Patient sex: M
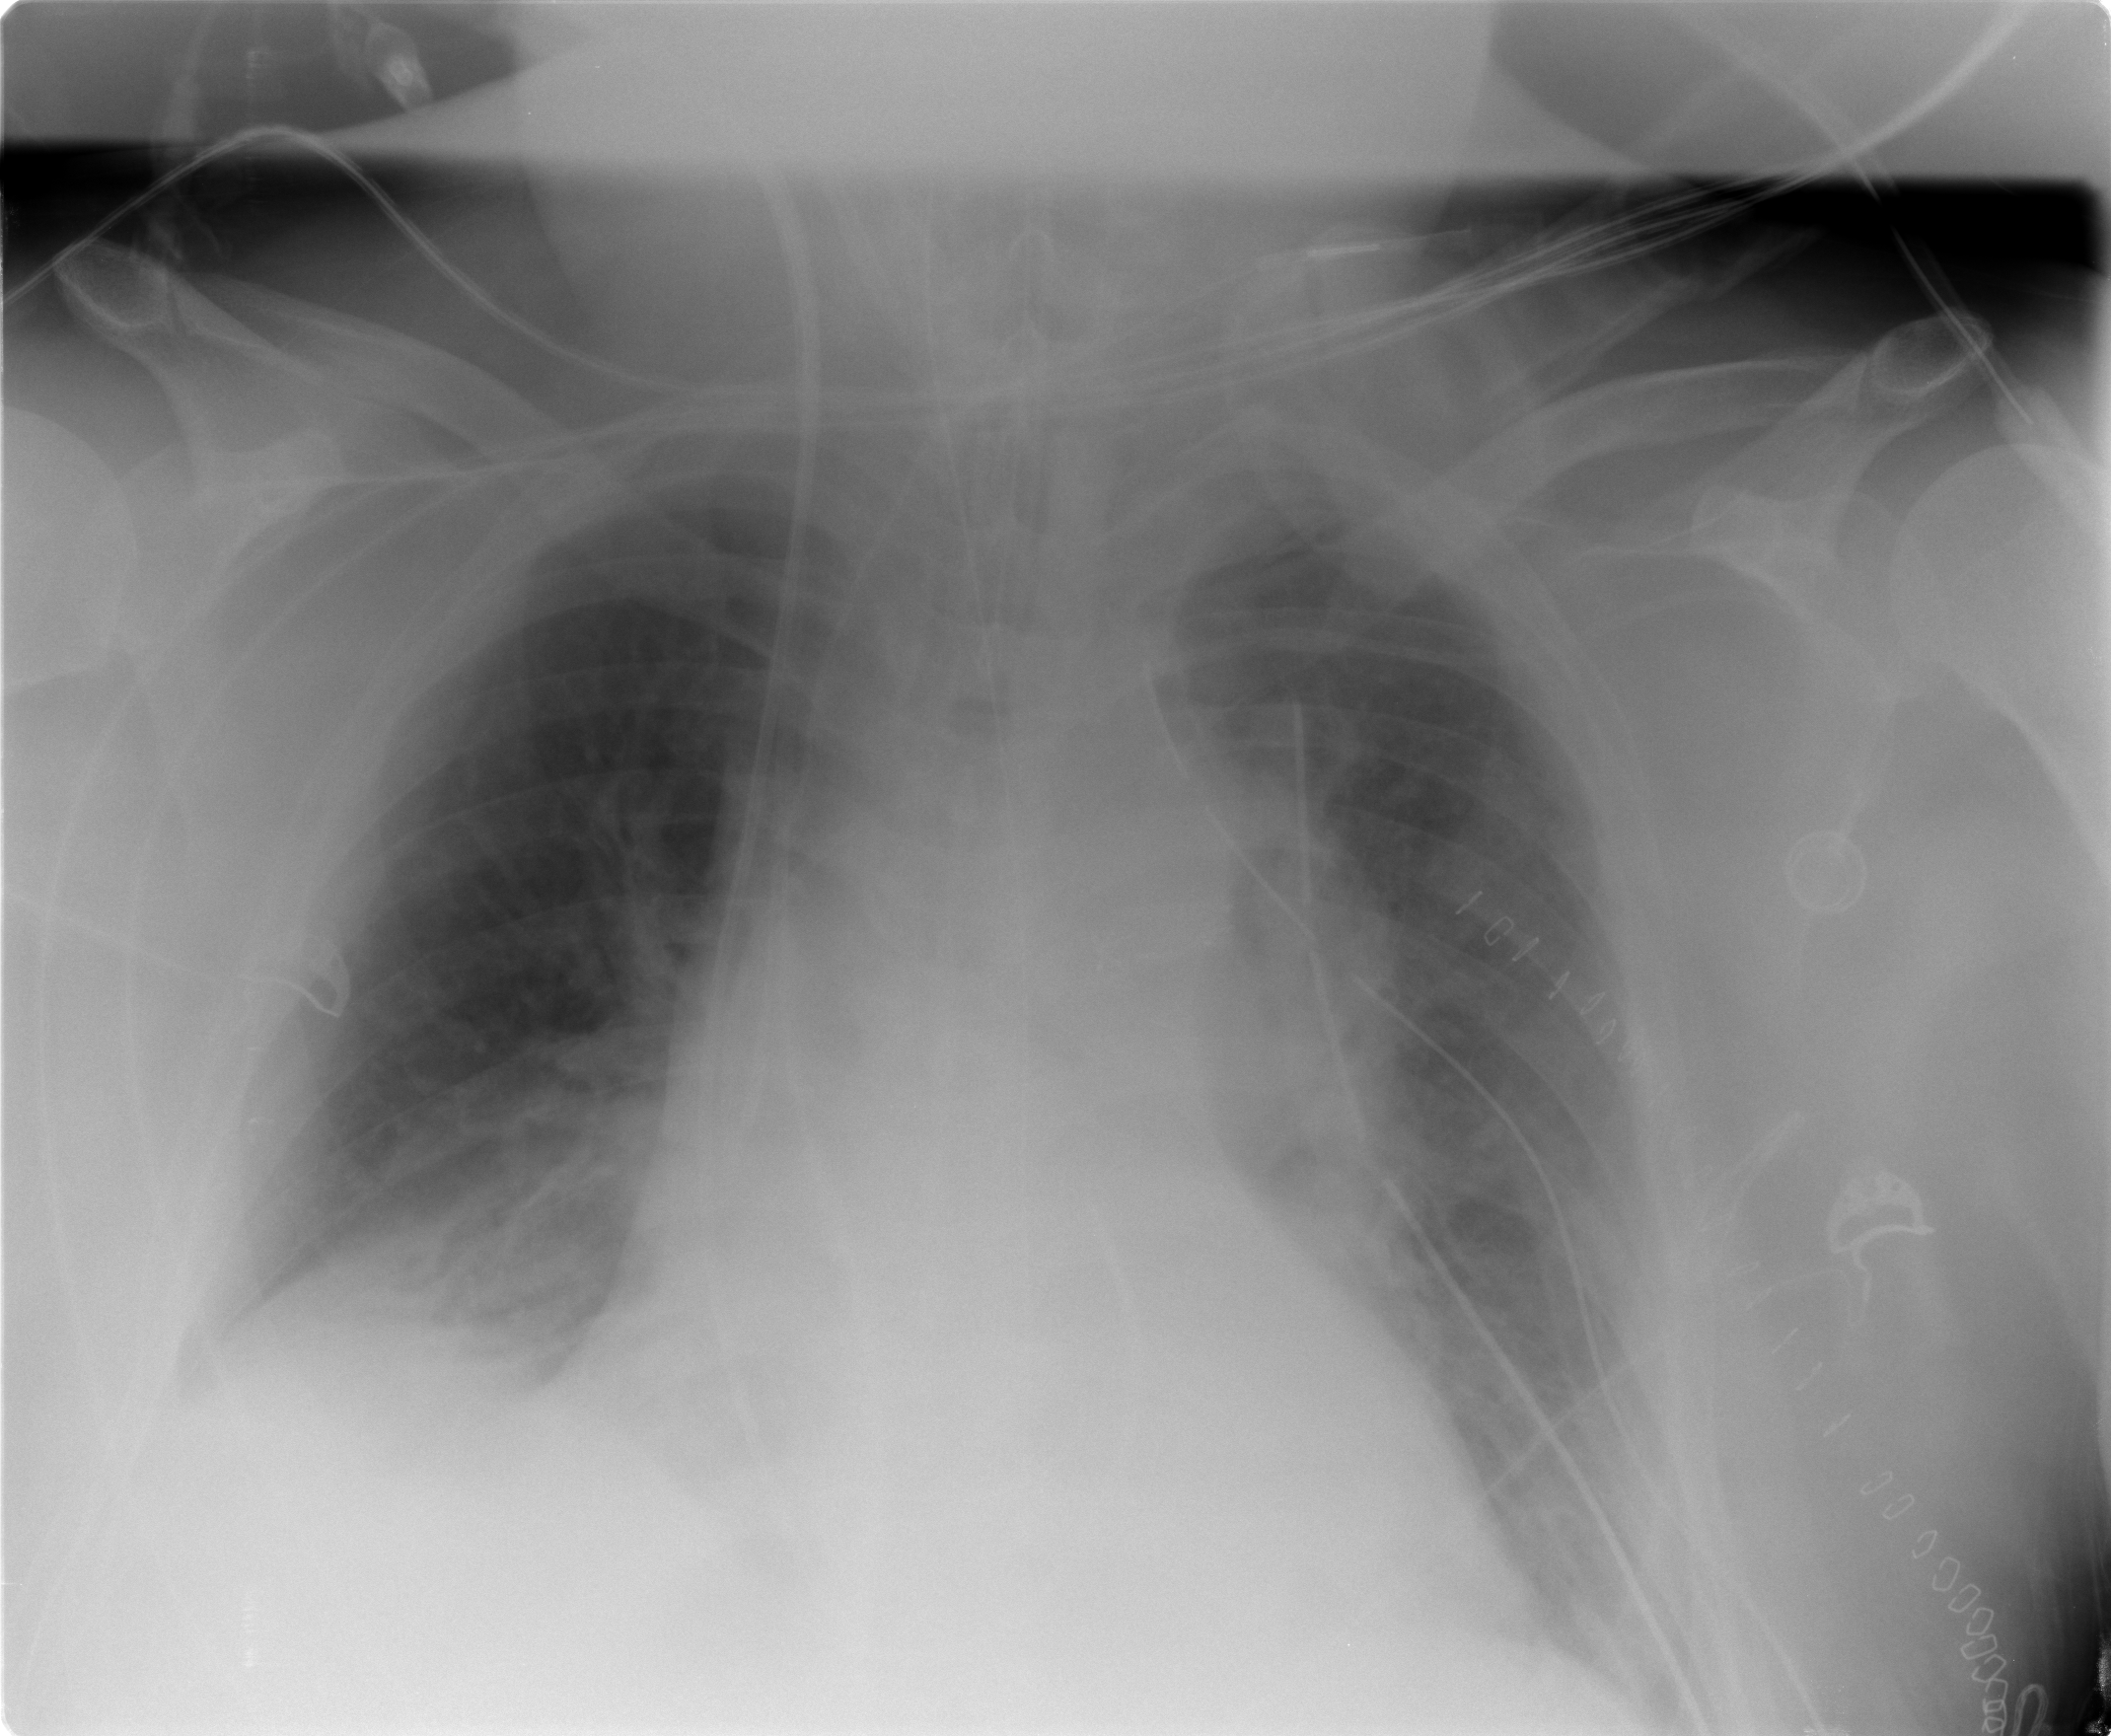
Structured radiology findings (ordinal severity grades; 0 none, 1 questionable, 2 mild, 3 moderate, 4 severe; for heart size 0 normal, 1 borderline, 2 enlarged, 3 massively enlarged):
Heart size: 1
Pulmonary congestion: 2
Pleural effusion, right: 2
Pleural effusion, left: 2
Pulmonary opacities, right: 0
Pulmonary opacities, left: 0
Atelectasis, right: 2
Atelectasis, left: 2